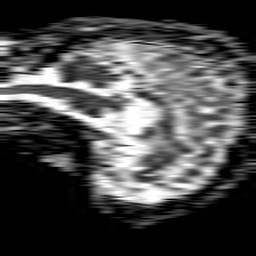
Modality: ADC
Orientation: sagittal
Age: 65
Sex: male
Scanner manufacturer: philips
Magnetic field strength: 1.5 T
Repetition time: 4.6 s
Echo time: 0.08631 s